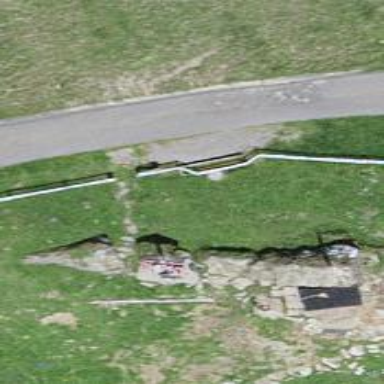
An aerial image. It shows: Bench.